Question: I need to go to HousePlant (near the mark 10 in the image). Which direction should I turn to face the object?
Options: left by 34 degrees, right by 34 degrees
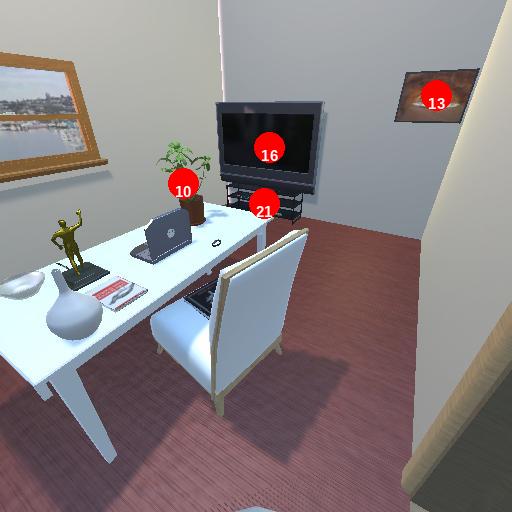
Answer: left by 34 degrees